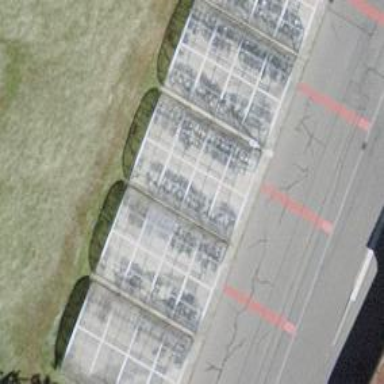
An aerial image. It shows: Bicycle parking area with wall loops for securing bikes.